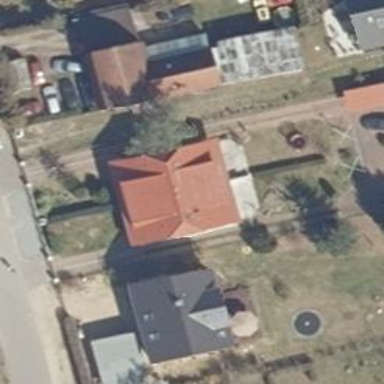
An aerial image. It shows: Detached building.